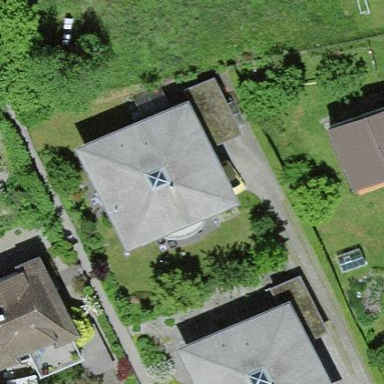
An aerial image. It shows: House with pyramidal roof shape.